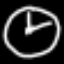
Label: clock